Field crop: maize
Growth stage: 1
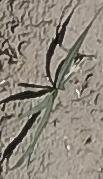
Species: sorghum